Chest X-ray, AP view. Patient: 23 years old, sex M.
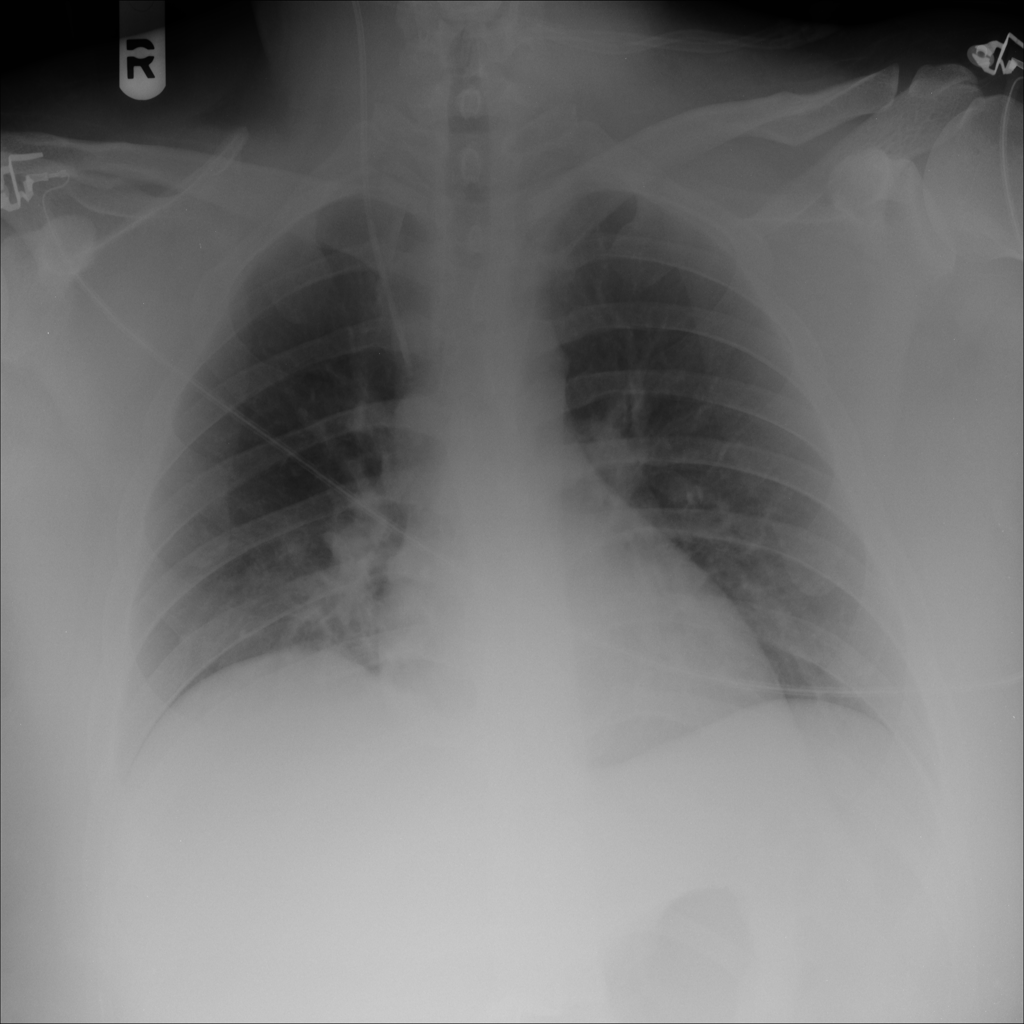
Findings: No Finding